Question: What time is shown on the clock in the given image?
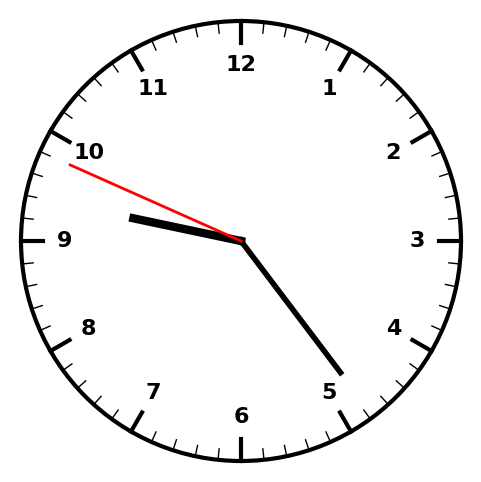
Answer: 09:23:49